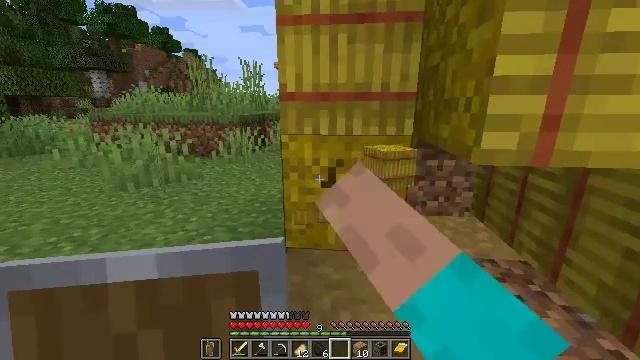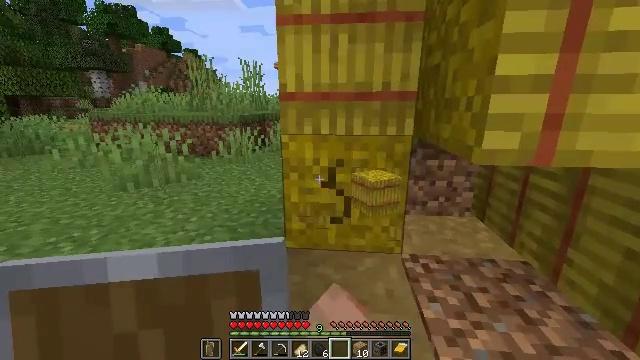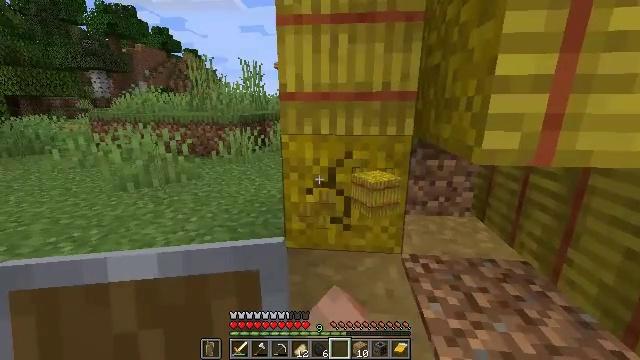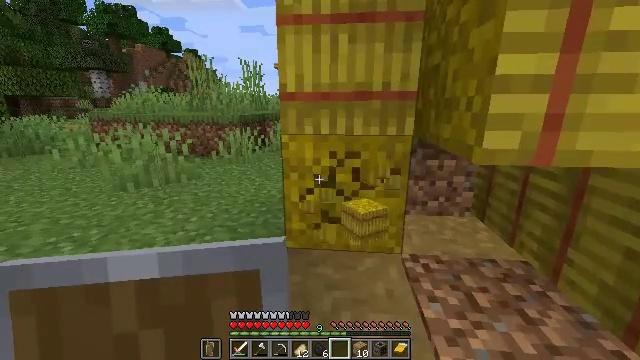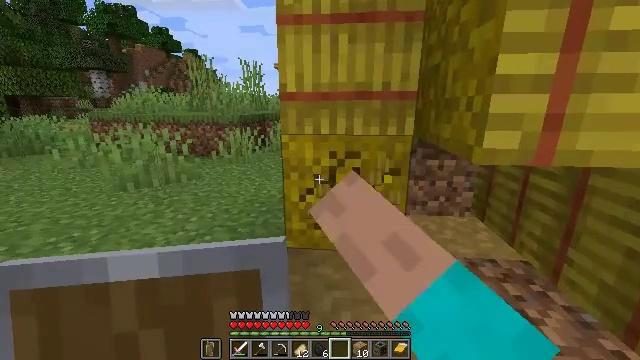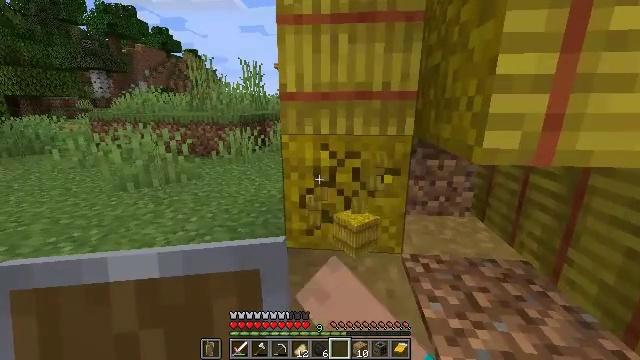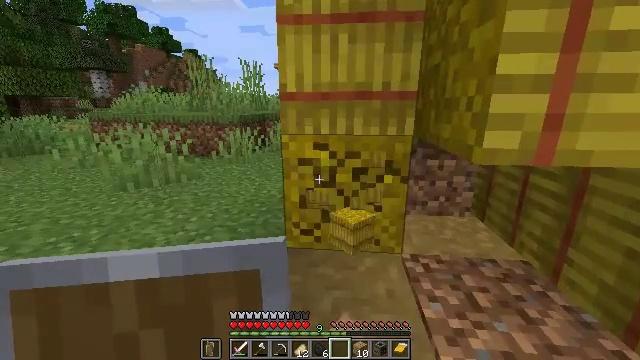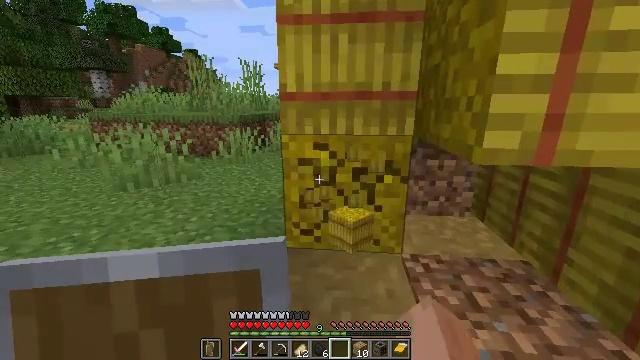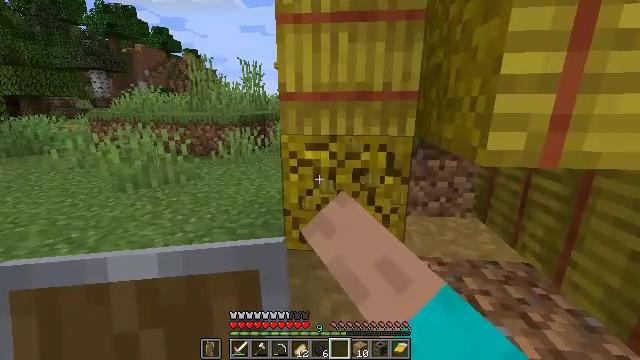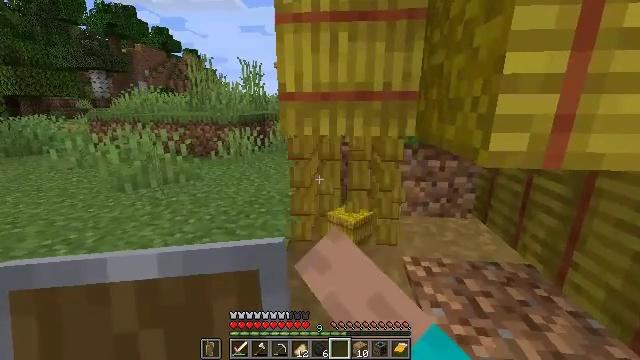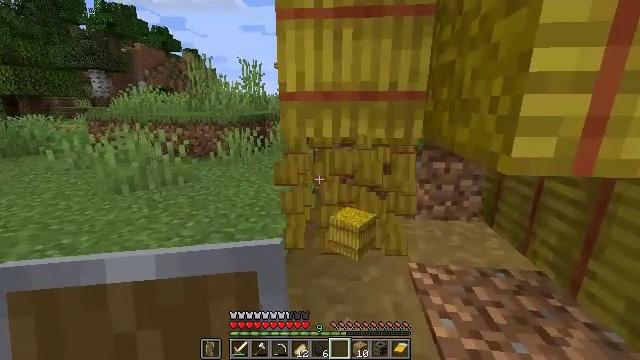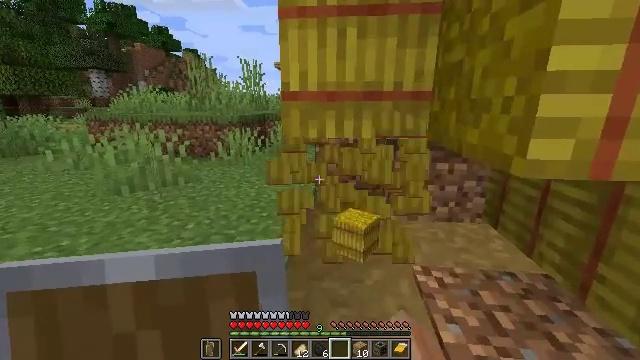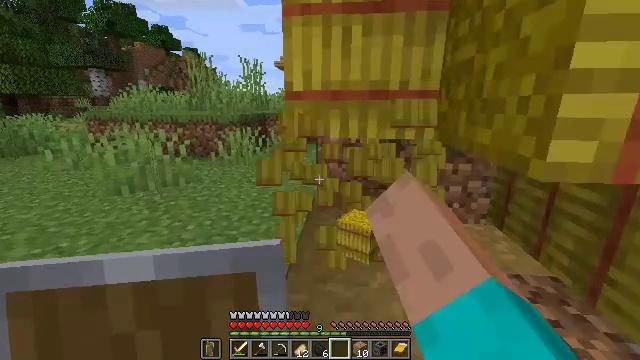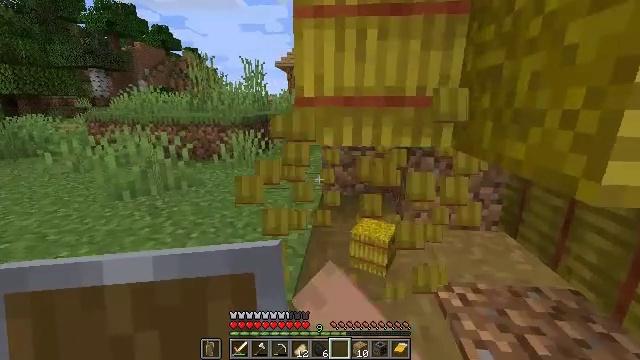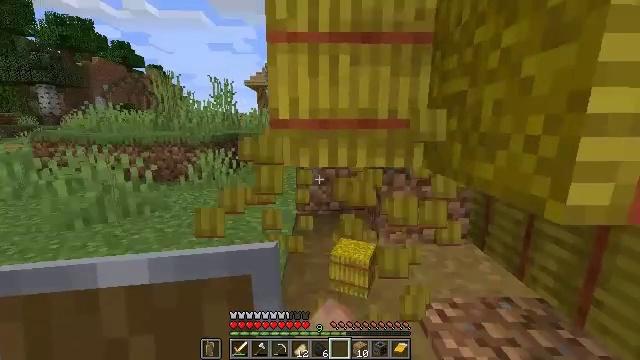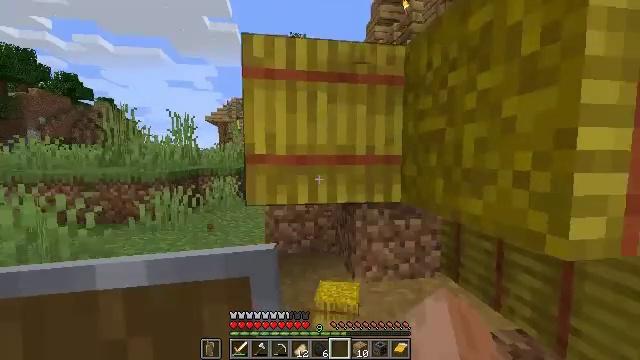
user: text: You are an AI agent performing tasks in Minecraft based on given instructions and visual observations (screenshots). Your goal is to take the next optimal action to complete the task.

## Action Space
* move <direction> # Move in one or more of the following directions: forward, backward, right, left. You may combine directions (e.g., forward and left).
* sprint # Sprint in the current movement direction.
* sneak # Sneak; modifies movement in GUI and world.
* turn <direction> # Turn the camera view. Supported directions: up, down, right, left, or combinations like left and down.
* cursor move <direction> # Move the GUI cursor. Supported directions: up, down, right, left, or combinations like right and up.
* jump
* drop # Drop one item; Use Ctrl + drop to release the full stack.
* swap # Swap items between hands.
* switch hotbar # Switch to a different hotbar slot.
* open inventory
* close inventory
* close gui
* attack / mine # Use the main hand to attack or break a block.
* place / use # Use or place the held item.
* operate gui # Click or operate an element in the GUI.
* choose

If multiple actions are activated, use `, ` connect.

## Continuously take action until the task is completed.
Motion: motion action
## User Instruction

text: Mine a hay block from the field.
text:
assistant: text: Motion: sneak, attack / mine
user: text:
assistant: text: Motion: sneak, attack / mine
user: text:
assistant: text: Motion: sneak, attack / mine
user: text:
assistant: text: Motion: sneak, attack / mine
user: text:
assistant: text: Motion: sneak, attack / mine
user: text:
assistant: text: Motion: sneak, attack / mine
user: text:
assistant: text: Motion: sneak, attack / mine
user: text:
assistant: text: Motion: move forward, sneak, attack / mine
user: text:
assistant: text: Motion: move forward, sneak, attack / mine
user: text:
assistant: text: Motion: move forward and move left, sneak, attack / mine
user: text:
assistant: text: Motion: move forward and move left, sneak, attack / mine
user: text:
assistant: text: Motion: move forward and move left, sneak, attack / mine
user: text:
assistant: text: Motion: move forward and move left, sneak, attack / mine
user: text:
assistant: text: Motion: move forward and move left, sneak, turn right and up, attack / mine
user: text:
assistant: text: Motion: move forward and move left, sneak, turn right and up, attack / mine
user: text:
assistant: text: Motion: move forward and move left, sneak, turn right and up, attack / mine
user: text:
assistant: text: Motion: move forward and move left, sneak, turn up, attack / mine
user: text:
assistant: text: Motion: move forward and move left, sneak, attack / mine
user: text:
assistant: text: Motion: move forward and move left, sneak, attack / mine
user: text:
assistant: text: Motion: move forward and move left, sneak, attack / mine
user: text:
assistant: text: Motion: move forward and move left, sneak, attack / mine
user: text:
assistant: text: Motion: move forward and move left, sneak, attack / mine
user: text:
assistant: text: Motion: move forward and move left, sneak, attack / mine
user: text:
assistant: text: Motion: move forward and move left, sneak, attack / mine
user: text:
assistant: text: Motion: move forward and move left, sneak, turn right, attack / mine
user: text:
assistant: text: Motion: move forward and move left, sneak, turn right, attack / mine
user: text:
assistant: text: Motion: move forward and move left, sneak, turn right, attack / mine
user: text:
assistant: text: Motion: move forward, sneak, turn right, attack / mine
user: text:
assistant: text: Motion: move forward, sneak, attack / mine
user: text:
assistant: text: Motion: sneak, attack / mine